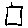
Label: square